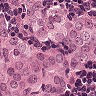
Metastatic tissue present: yes